Current action and preconditions to check: trajectory_clear

Your task: For each precondition in the list above, predict whether it will hold at this action.

Consider the current scene as observed from the mobile robot's camera, and analyze the predicted future states of all dynamic agents (e.g., people, animals, vehicles, or any moving entities) within the NEXT SECOND.

IMPORTANT: Only answer "very likely" if you are absolutely certain—based on strong, clear evidence—that a dynamic agent will violate the precondition in the predicted future state. Do NOT answer "very likely" for unlikely, ambiguous, or low-probability risks.

Ask yourself for each precondition: Is there a high probability, with clear and convincing evidence, that the predicted future states of any dynamic agent will interfere with the predicted future state of the currently executing action within the NEXT SECOND, causing that precondition to fail?

Assess the risk level based on these predictions. Use "likely" or "very likely" if motions create a clear risk of interference.

Use "neutral" or "improbable" if agents are nearby but their predicted paths are clearly diverging or non-conflicting.

Failure Risk Categories: "very improbable", "improbable", "neutral", "likely", "very likely"

Answer Format: Output ONLY the probability_of_failure value from these categories: "very improbable", "improbable", "neutral", "likely", "very likely"

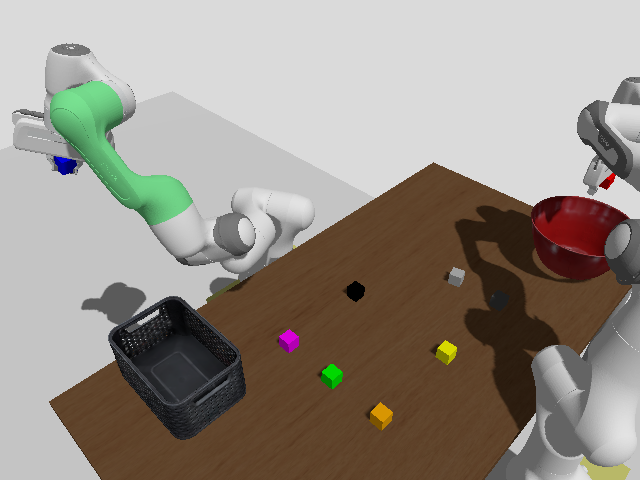

Answer: very improbable